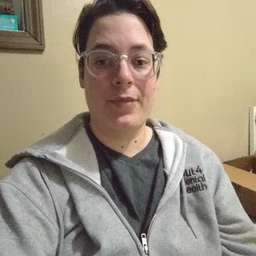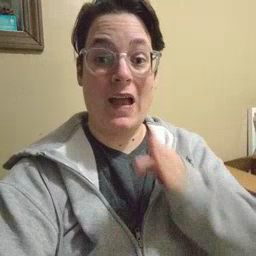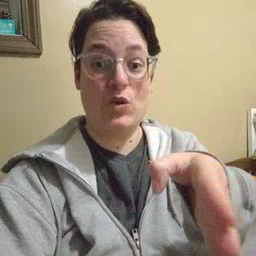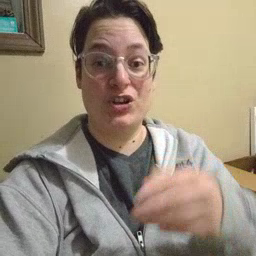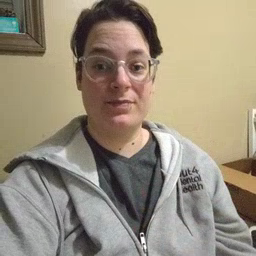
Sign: after